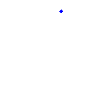
Particle: kaon